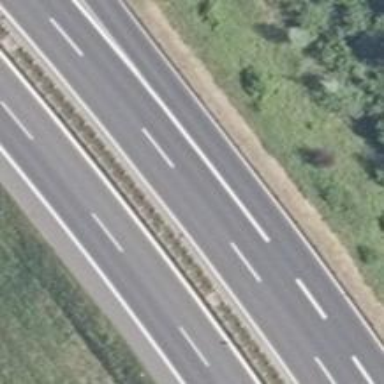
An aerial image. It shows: Motorway junction.